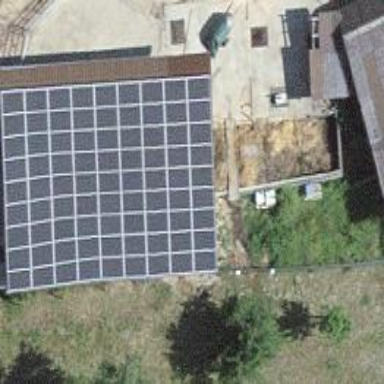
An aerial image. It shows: Solar power generator with photovoltaic panels.